Interaction volume radius: 5 \u00c5
Interaction volume height: 10 \u00c5
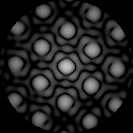
Disorder parameter: 0.1773